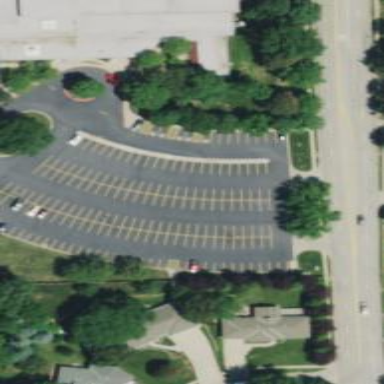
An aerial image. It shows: Parking area with surface.